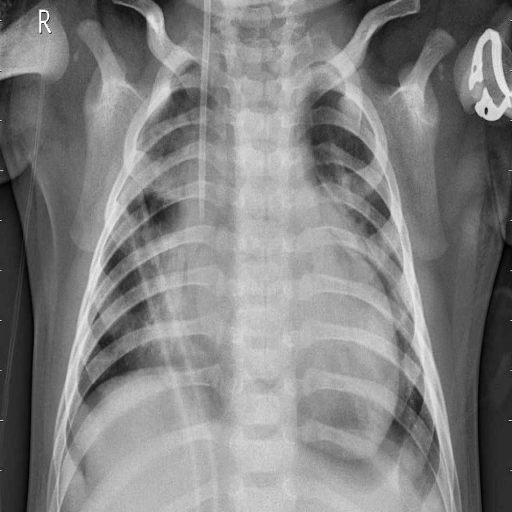
Finding: PNEUMONIA